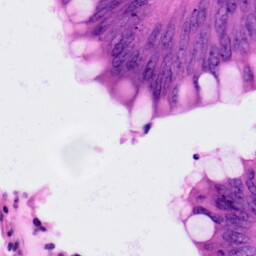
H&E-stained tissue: Colon